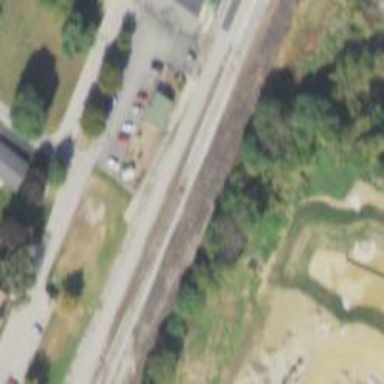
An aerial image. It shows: Disused railway siding.